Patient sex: M
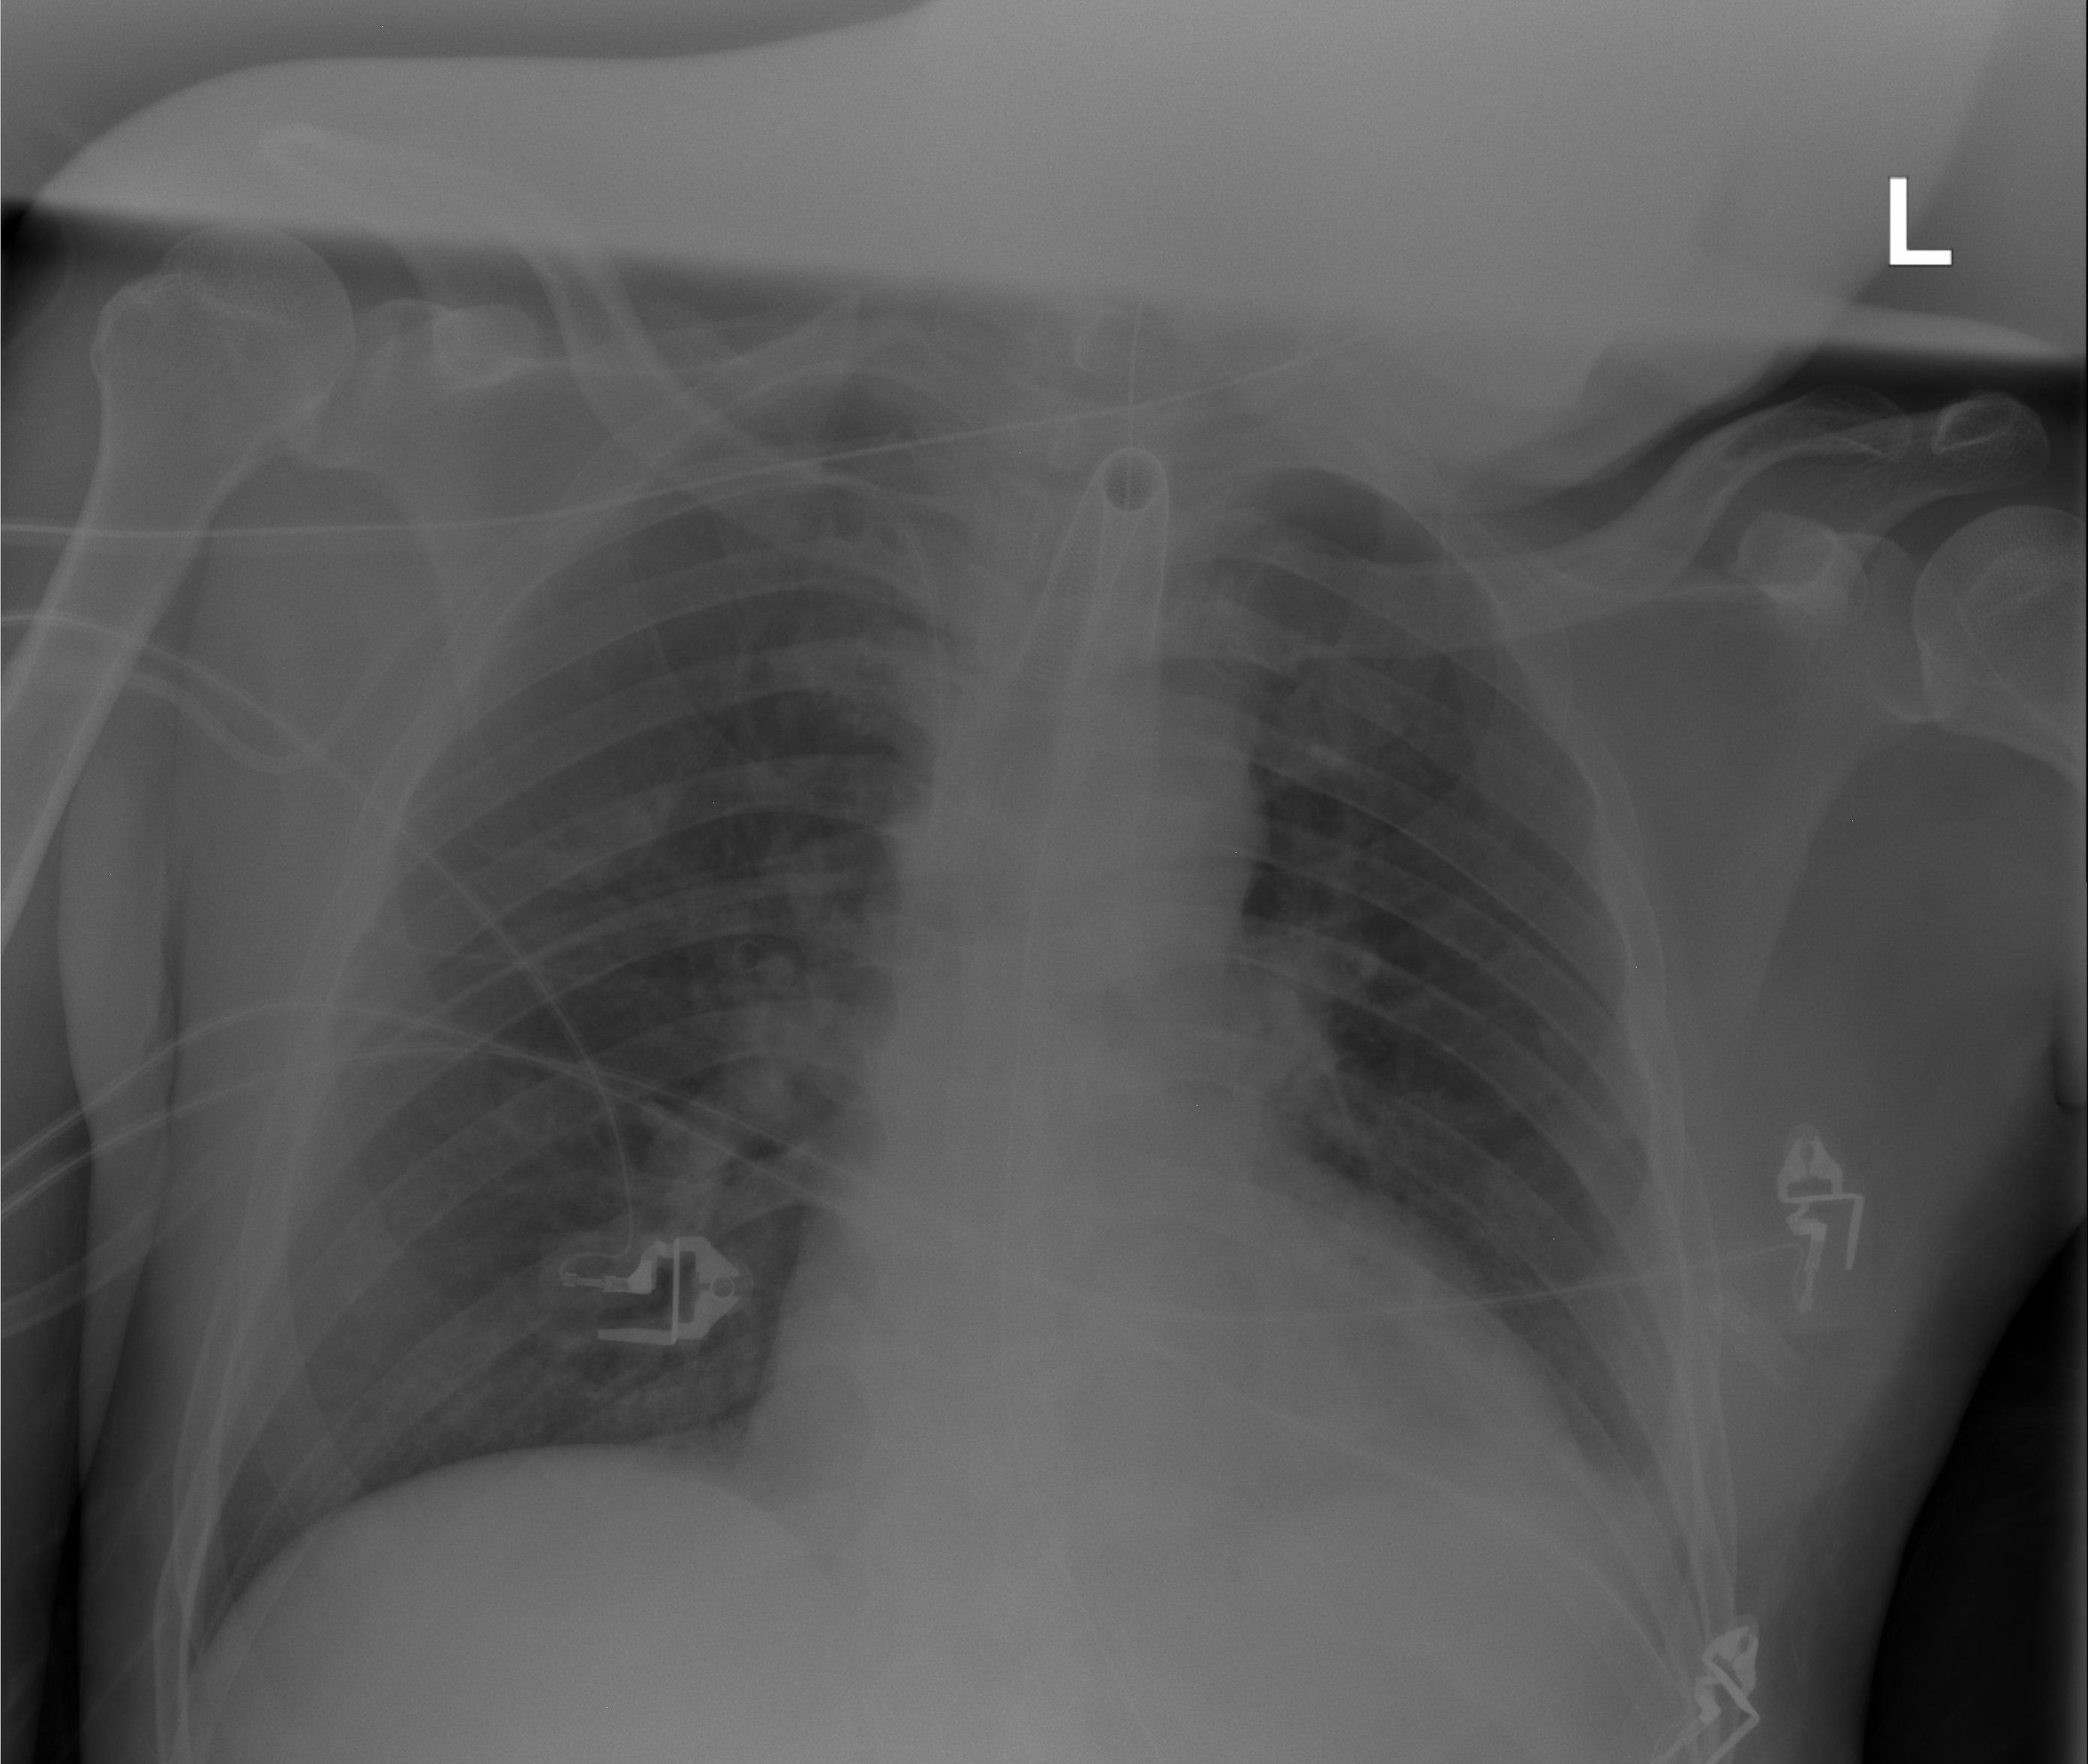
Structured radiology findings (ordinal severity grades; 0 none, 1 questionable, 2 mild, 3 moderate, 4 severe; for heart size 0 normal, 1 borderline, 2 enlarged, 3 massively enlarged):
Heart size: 1
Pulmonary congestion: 0
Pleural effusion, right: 0
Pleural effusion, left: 2
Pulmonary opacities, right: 1
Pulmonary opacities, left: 1
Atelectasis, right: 0
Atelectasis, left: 1